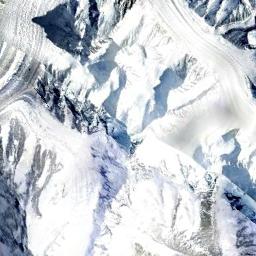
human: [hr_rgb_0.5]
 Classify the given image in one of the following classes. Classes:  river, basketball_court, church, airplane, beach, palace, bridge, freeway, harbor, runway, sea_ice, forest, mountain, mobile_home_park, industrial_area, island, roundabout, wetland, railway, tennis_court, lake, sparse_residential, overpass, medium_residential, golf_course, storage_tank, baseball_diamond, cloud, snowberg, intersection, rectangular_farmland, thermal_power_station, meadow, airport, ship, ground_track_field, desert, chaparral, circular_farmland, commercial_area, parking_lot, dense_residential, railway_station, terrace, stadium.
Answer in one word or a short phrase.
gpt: snowberg